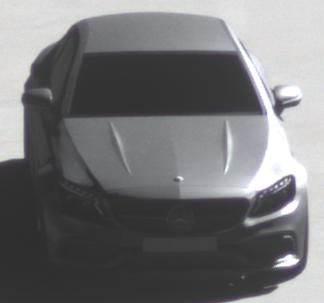
Make: Mercedes-Benz
Model: C 43 AMG
Detailed model: C-Class (205) AMG Limousine
Model produced from: 2016/10
Model produced until: 2018/04
Doors: 4
Color: gray
Road condition: dry road
Daytime: morning or afternoon
Contrast: high contrast